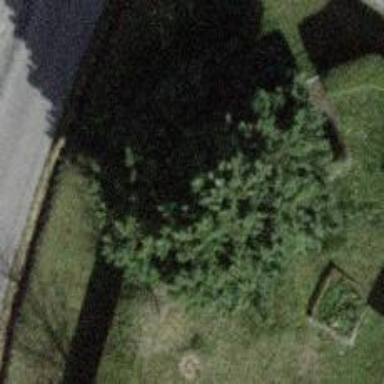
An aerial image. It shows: Evergreen tree with needle-leaved leaves.